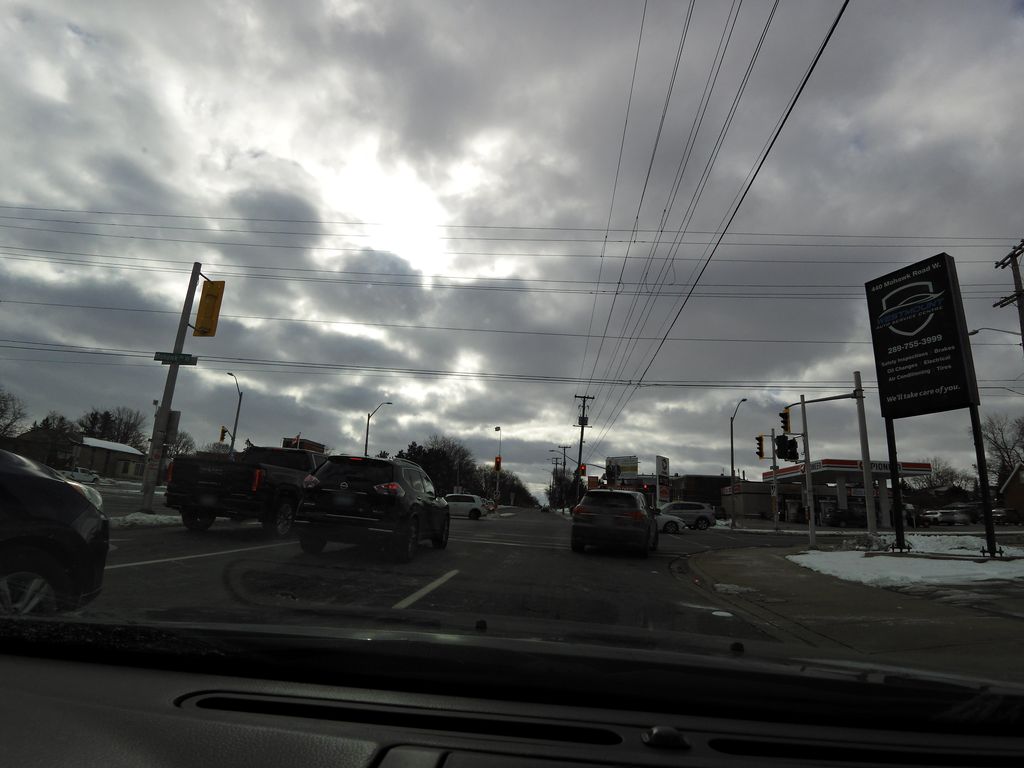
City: hamilton